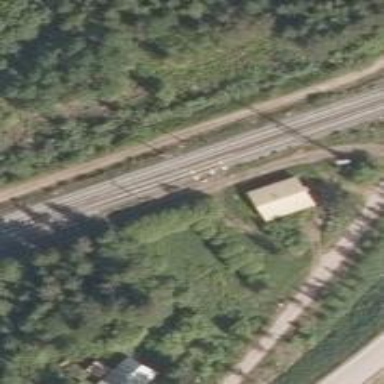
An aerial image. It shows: Railway with continuous electrified contact line.